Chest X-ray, AP view. Patient: 54 years old, sex M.
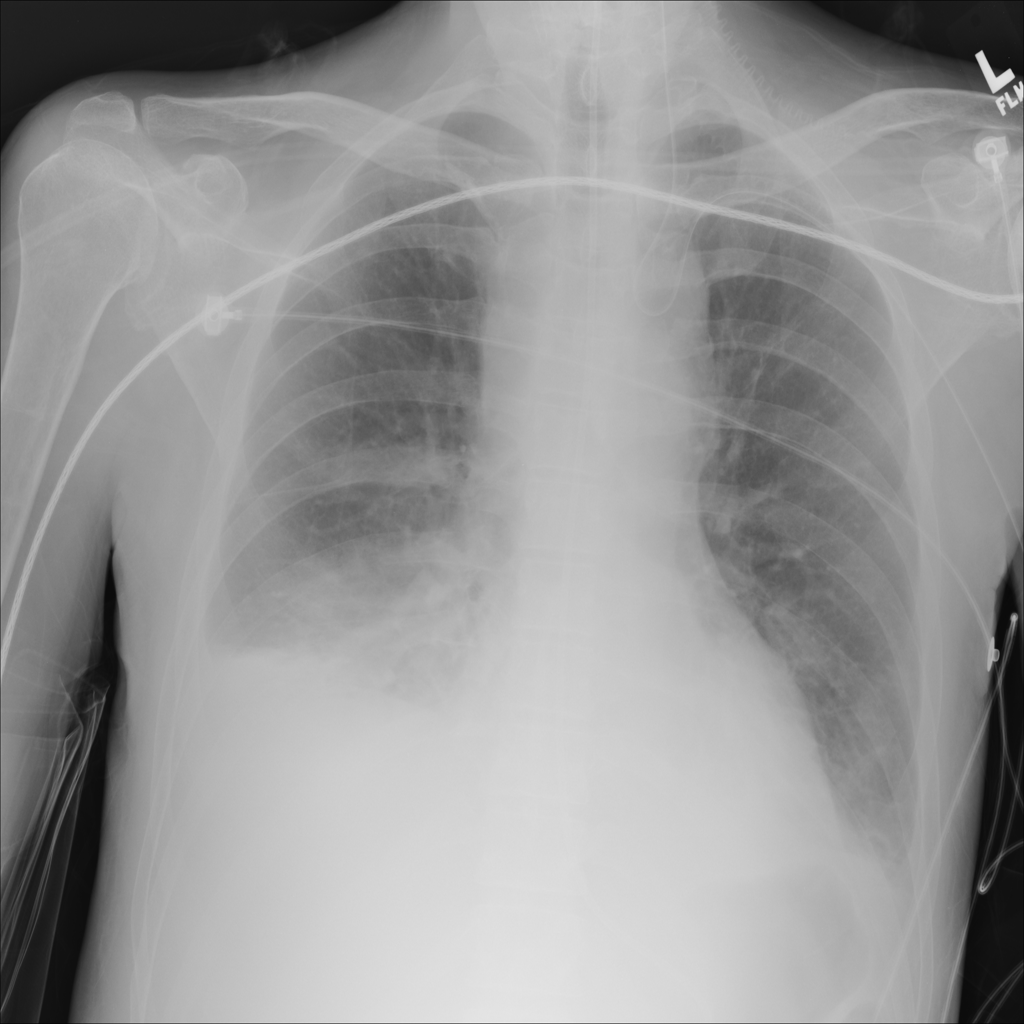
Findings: Effusion, Infiltration